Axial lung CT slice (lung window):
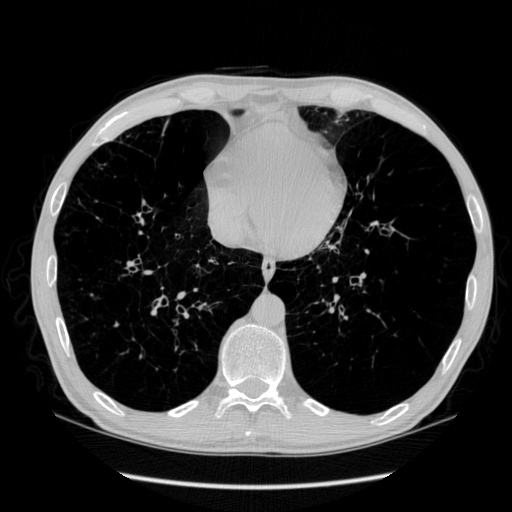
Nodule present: no